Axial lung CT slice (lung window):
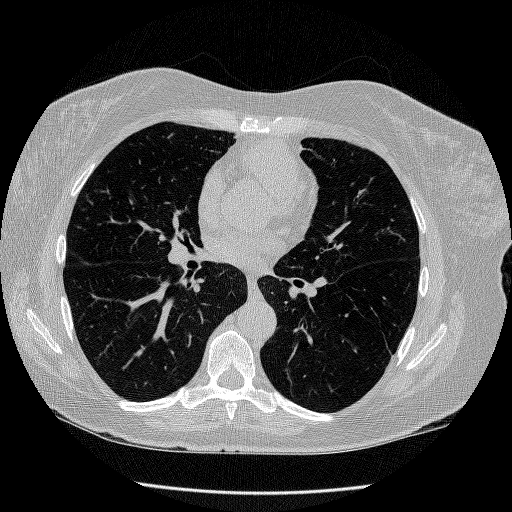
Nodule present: no